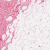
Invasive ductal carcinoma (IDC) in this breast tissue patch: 0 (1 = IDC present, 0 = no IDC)